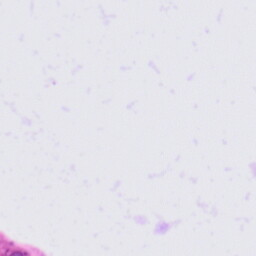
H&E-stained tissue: Tonsil